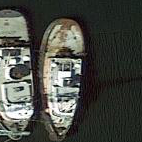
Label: civil